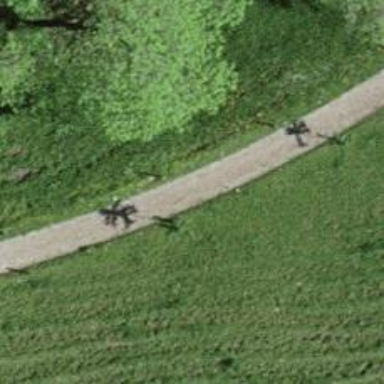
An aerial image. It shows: Path.